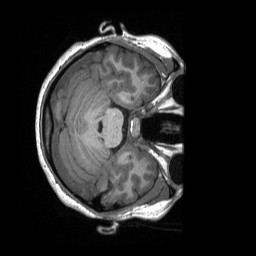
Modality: T1w
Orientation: axial
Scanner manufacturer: siemens
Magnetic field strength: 3 T
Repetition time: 2.3 s
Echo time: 0.00232 s